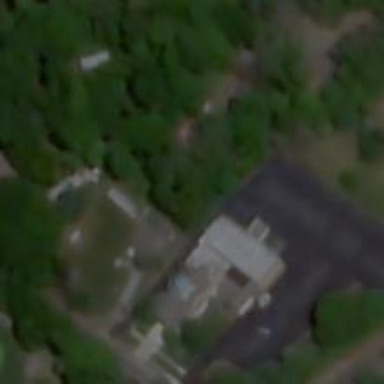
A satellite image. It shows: Beautiful church building.